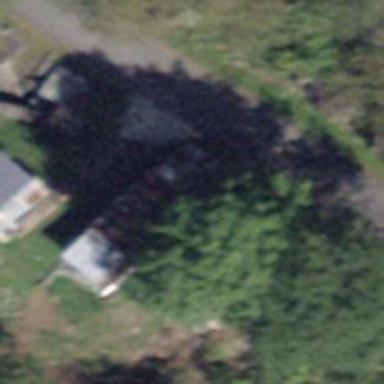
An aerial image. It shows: Sheltered building.